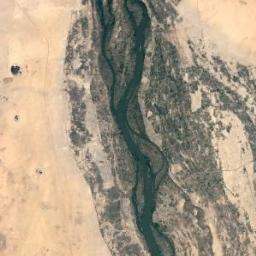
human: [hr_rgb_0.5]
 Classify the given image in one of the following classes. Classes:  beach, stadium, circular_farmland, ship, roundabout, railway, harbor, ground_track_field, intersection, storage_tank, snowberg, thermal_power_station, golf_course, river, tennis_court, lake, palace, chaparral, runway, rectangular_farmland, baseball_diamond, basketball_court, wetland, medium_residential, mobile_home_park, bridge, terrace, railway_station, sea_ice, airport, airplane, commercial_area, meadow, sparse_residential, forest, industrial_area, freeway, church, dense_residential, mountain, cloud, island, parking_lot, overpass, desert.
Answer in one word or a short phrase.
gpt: river